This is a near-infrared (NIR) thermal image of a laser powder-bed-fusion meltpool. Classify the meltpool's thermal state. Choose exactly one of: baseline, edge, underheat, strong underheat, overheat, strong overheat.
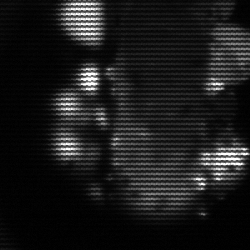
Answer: strong underheat